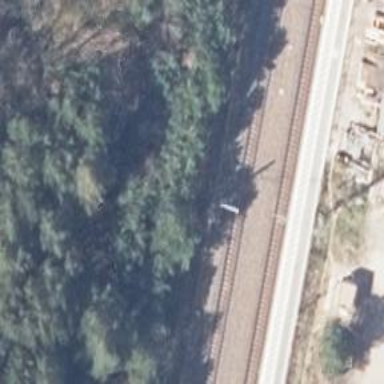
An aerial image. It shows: Railway milestone with catenary mast.